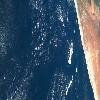
Label: water